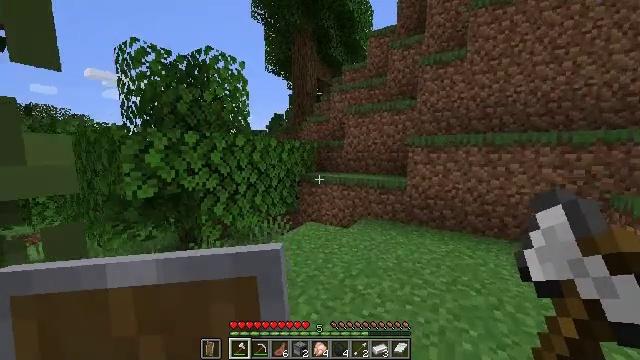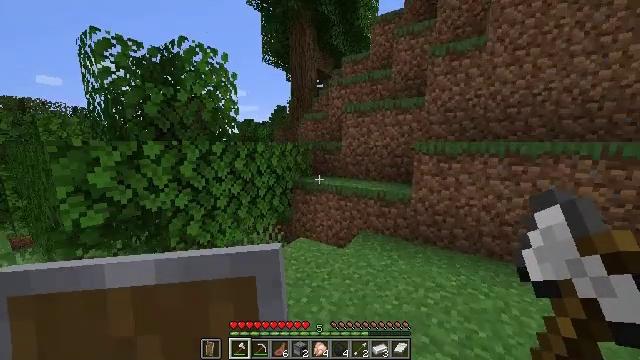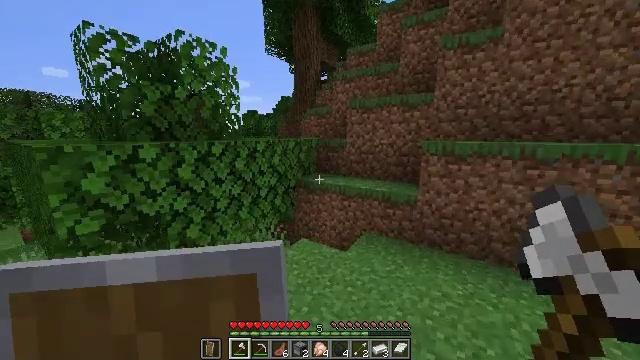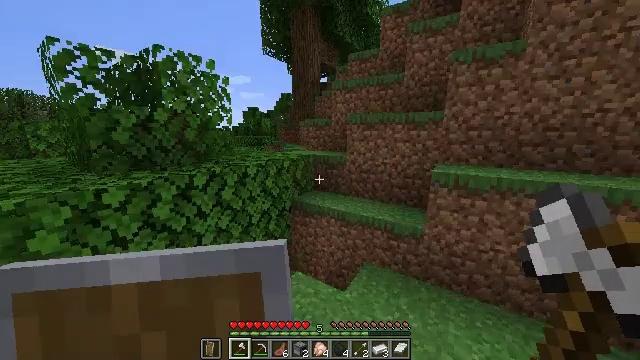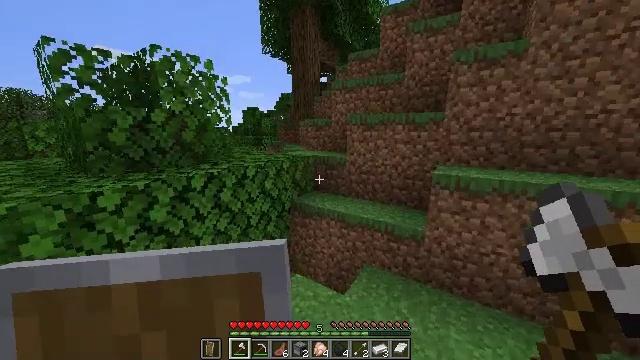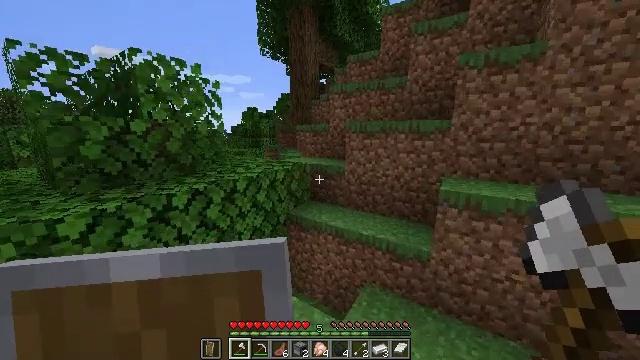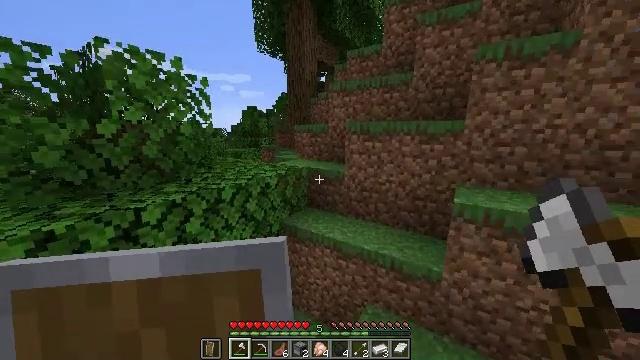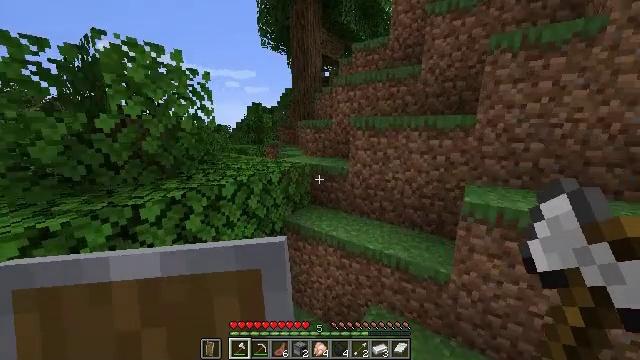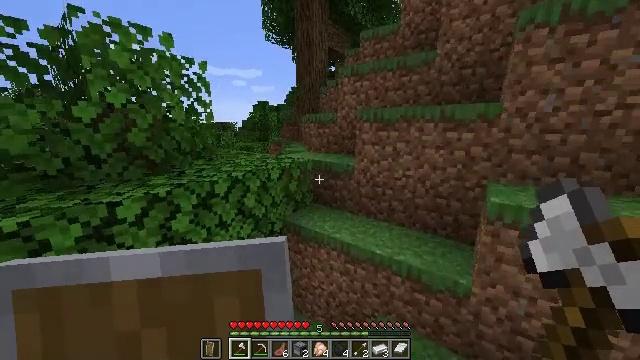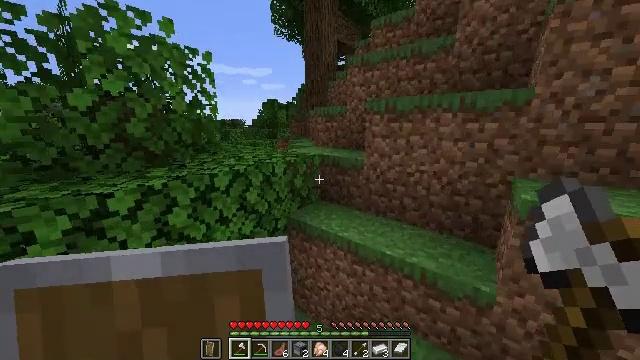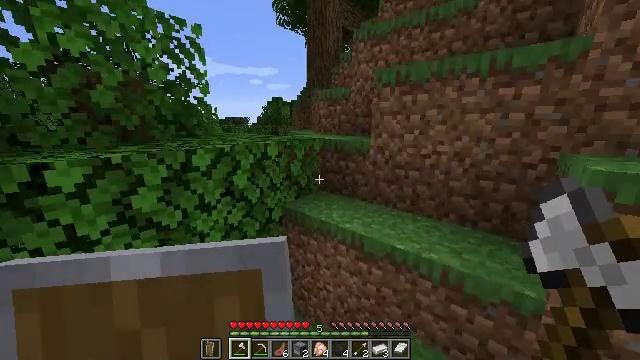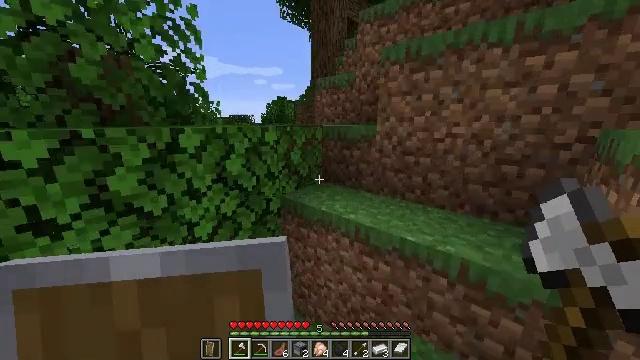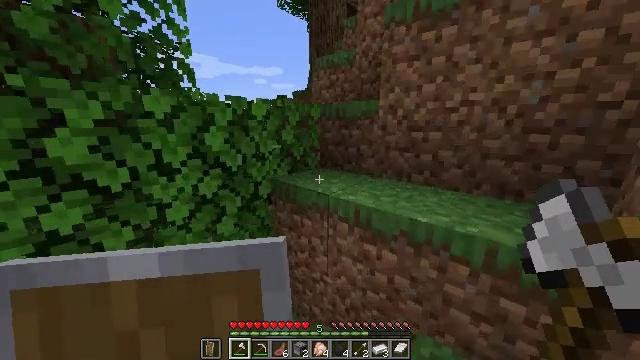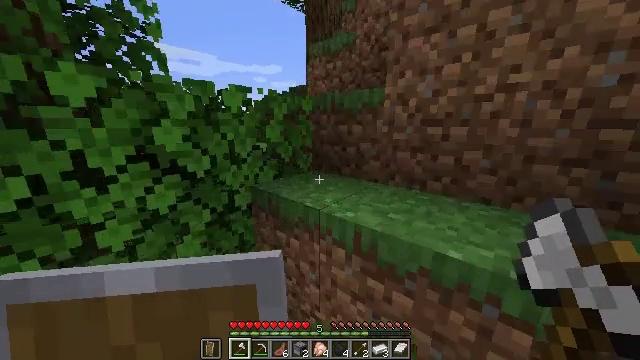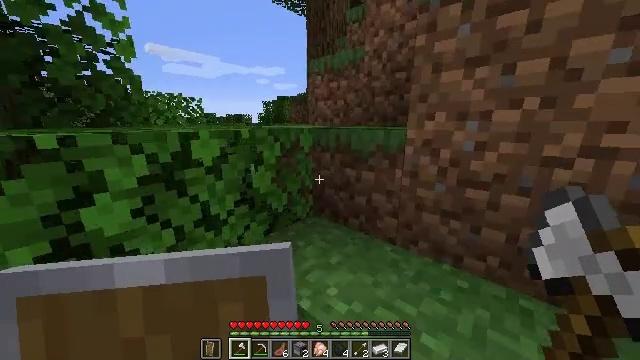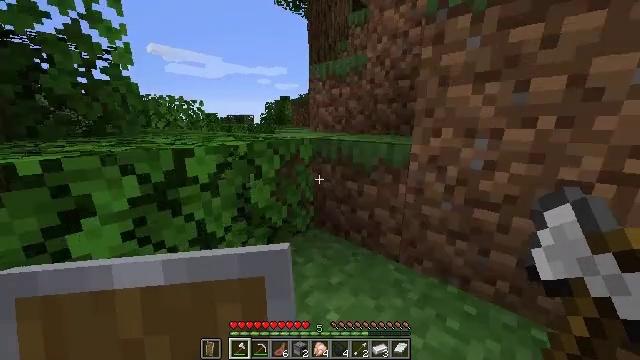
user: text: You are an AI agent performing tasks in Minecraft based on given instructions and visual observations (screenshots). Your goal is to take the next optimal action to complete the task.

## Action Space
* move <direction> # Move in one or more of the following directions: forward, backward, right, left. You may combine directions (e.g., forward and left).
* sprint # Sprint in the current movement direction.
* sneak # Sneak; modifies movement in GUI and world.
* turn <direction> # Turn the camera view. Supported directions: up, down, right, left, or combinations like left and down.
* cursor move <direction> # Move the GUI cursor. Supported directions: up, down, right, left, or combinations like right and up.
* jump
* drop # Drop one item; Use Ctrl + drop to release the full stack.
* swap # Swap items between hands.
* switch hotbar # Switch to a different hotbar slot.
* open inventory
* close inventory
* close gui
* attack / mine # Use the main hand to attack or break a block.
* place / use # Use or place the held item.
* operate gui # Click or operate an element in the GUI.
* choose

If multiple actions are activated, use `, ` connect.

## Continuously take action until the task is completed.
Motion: motion action
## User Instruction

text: Break the sugar cane.
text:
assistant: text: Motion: move forward, sprint, turn left and down, jump
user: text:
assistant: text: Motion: move forward, sprint, turn left and down, jump
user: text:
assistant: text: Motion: move forward, sprint, turn down, jump
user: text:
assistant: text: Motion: move forward, sprint, jump
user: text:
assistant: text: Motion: move forward, sprint, jump
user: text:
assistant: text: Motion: move forward, sprint, jump
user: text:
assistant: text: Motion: move forward, sprint, turn left
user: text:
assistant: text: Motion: move forward, sprint, turn left
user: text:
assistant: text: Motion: move forward, sprint, turn left
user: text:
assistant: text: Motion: move forward, sprint, turn left
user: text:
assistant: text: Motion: move forward, sprint, turn left
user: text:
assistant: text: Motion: move forward, sprint
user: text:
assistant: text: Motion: move forward, sprint
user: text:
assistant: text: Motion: move forward, sprint, jump
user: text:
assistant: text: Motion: move forward, sprint, jump
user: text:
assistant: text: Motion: move forward, sprint, jump
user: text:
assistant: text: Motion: move forward, sprint, jump
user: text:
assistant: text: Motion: move forward, sprint, jump
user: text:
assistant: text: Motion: move forward, sprint, jump
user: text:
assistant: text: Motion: move forward, sprint, jump
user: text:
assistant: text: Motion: move forward, sprint, jump
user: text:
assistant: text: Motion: move forward, sprint, jump
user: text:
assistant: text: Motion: move forward, sprint, jump
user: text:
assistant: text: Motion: move forward, sprint, turn left, jump
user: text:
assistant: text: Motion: move forward, sprint, turn left, jump
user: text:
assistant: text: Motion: move forward, sprint, turn left and down, jump
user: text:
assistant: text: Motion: move forward, sprint, turn left, jump
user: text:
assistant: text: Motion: move forward, sprint, jump
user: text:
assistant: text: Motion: move forward, sprint, jump
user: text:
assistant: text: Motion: move forward, sprint